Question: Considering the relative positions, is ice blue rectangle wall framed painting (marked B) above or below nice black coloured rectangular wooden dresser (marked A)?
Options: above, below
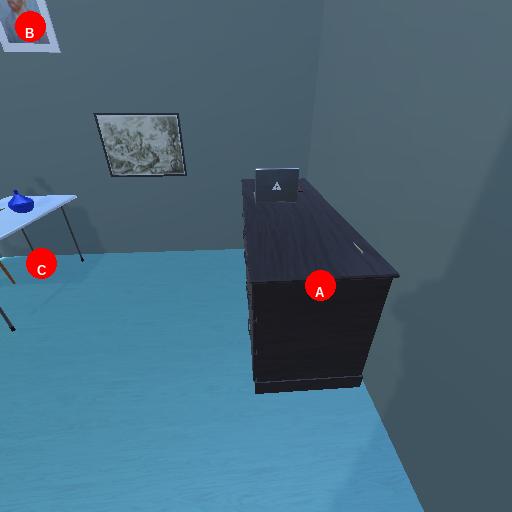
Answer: above